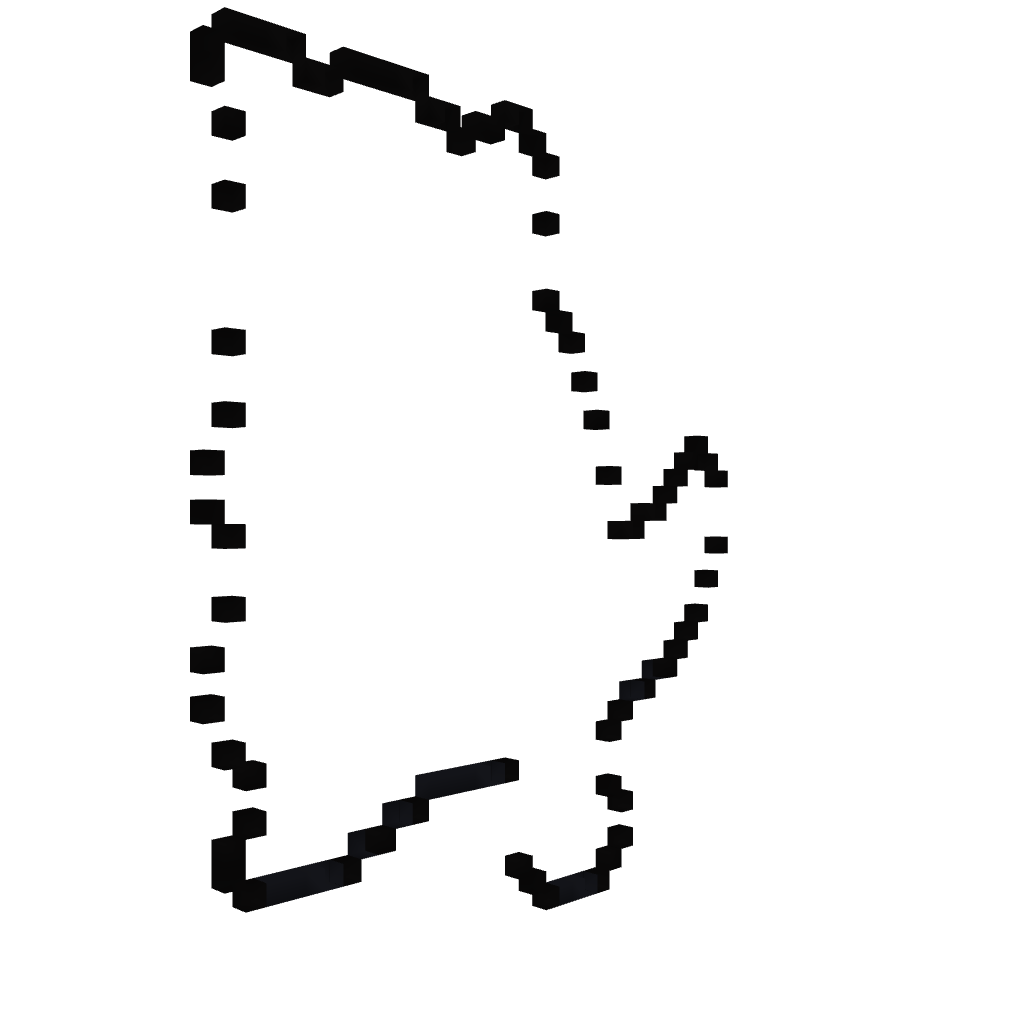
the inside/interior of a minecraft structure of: Sandan